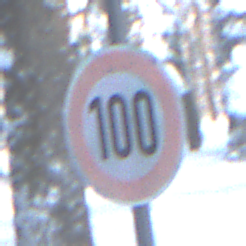
Verkehrszeichen: Geschwindigkeit100
Umgebung: Outdoor, Nature
Tageszeit: MorningAfternoon
Wetter: Clear
Licht: Natural
Jahreszeit: Winter
Kontrast: LowContrast